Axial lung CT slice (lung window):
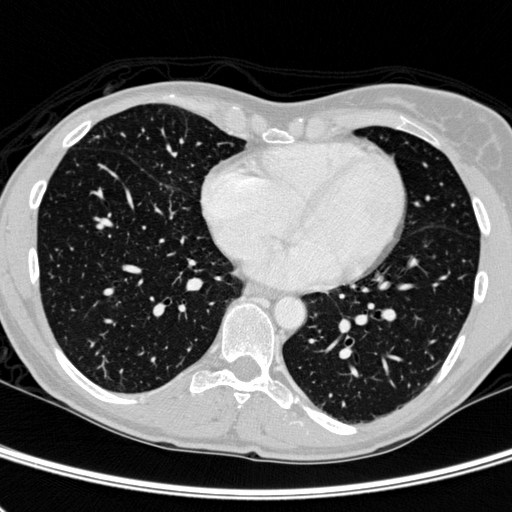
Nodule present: no